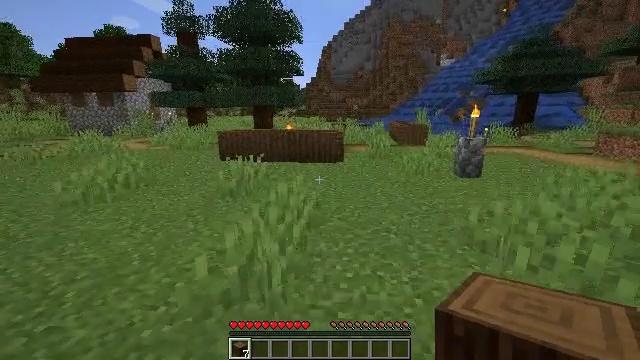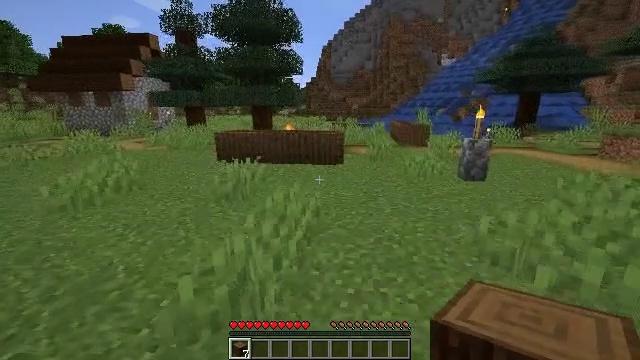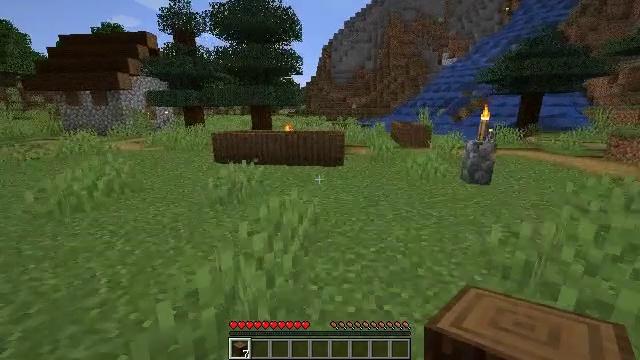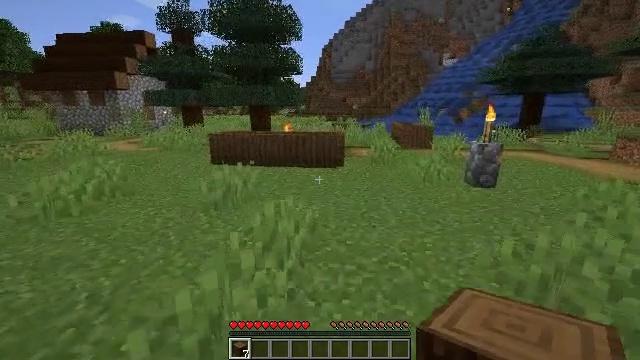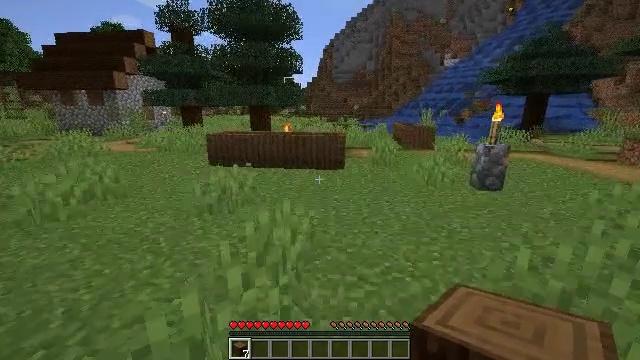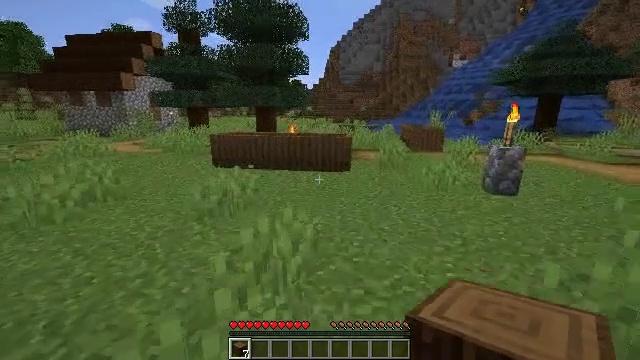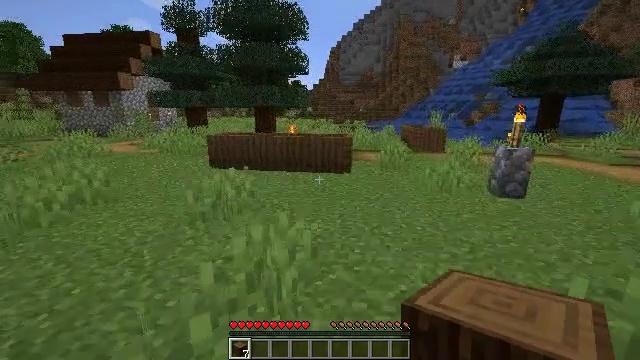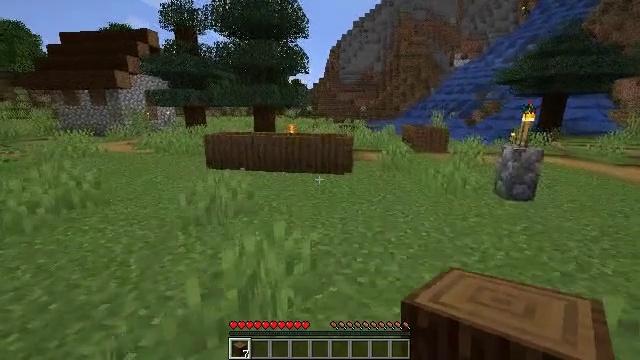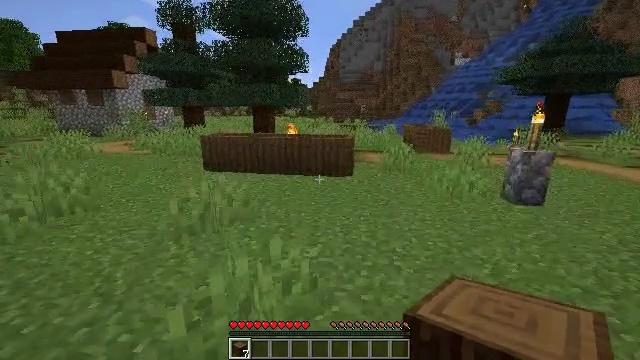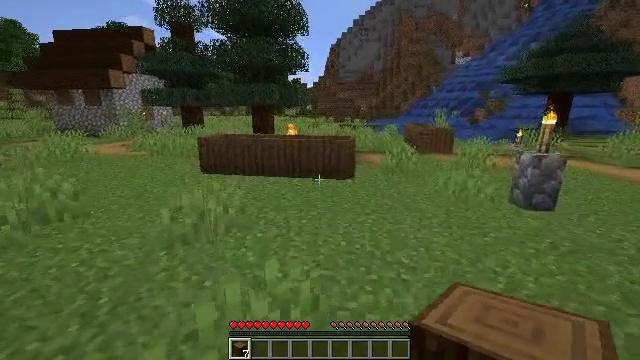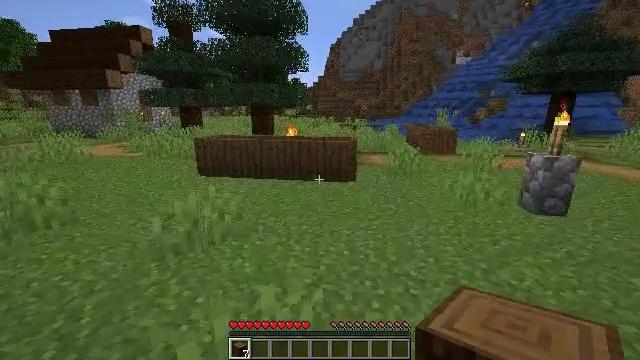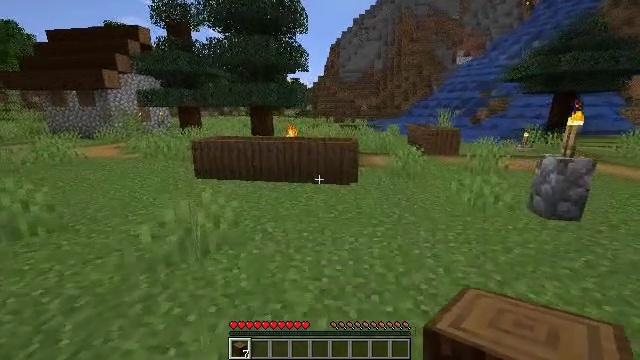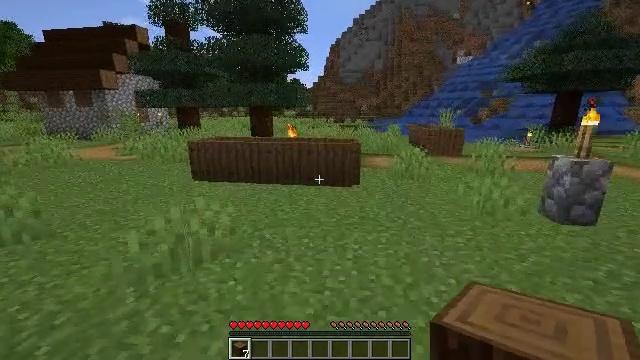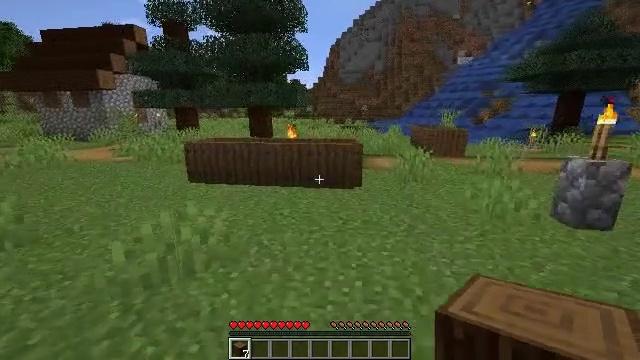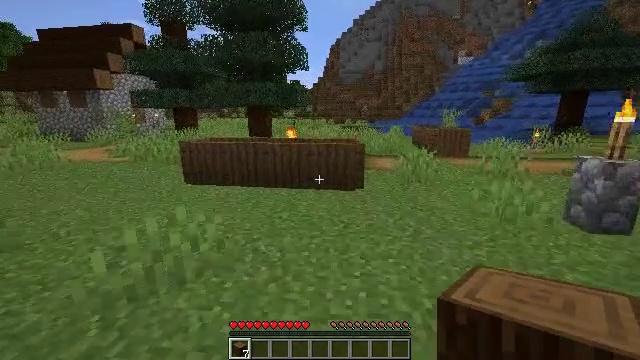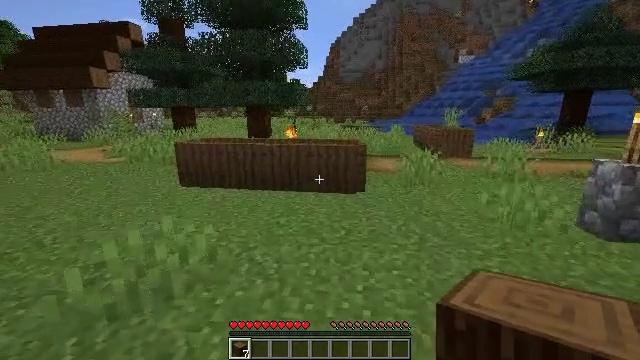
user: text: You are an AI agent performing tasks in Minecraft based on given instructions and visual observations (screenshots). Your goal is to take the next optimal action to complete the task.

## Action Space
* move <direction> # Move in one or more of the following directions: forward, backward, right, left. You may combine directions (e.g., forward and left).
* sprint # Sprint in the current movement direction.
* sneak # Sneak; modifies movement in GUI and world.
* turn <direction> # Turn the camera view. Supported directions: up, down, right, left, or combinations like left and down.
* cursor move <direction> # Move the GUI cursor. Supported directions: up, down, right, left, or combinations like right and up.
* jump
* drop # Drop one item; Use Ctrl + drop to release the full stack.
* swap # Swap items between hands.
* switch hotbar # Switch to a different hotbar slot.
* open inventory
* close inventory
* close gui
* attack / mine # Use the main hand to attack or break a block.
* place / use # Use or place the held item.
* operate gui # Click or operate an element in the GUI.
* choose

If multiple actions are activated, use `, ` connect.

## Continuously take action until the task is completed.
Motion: motion action
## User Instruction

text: Collect the grass from the surface.
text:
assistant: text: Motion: move forward
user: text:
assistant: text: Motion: move forward
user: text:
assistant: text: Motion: move forward
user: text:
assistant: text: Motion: move forward
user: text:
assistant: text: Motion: move forward, turn left
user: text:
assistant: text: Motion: move forward
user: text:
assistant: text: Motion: move forward
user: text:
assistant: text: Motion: move forward
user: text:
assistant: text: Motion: move forward
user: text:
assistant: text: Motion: move forward
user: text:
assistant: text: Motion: move forward
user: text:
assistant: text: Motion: move forward
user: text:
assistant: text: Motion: move forward
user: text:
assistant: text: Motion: move forward
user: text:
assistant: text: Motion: move forward
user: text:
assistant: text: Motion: move forward
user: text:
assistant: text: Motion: move forward
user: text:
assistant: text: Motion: move forward
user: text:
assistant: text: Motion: move forward
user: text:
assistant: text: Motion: move forward, turn right
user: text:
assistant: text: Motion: move forward, turn right
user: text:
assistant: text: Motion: move forward, turn right
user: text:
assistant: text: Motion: move forward, turn right
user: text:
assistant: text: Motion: move forward
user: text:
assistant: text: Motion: move forward
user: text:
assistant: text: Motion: move forward
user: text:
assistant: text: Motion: move forward
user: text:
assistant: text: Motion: move forward
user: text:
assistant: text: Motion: move forward
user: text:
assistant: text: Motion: move forward